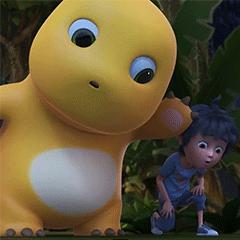
Label: nailong